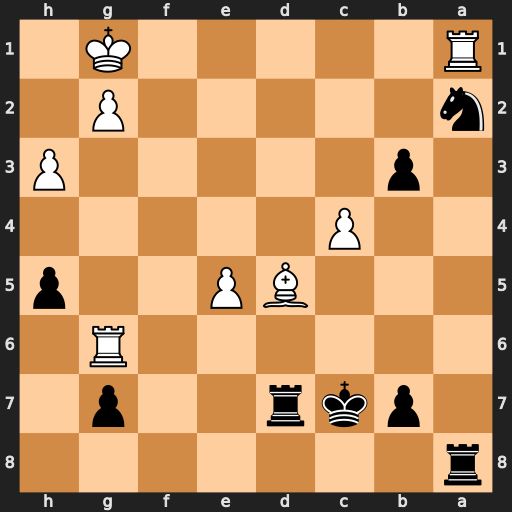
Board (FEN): r7/1pkr2p1/6R1/3BP2p/2P5/1p5P/n5P1/R5K1
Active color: b
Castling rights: -
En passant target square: -
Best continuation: Nc3 Rxa8 b2